Interaction volume radius: 5 \u00c5
Interaction volume height: 20 \u00c5
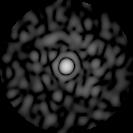
Disorder parameter: 0.8795